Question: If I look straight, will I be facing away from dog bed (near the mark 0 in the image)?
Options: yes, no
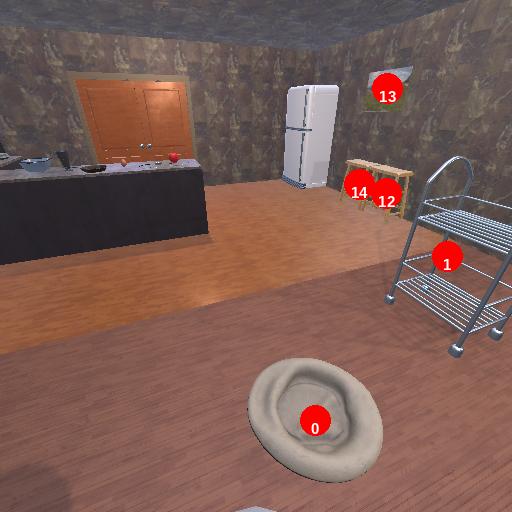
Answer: yes